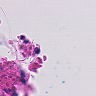
Metastatic tissue present: no